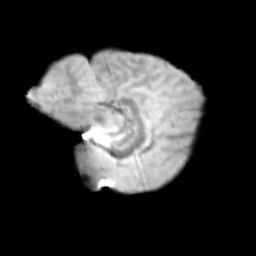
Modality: T2w
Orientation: sagittal
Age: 11
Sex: female
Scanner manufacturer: siemens
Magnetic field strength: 3 T
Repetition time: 3.8 s
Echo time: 0.07 s